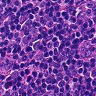
Metastatic tissue present: no